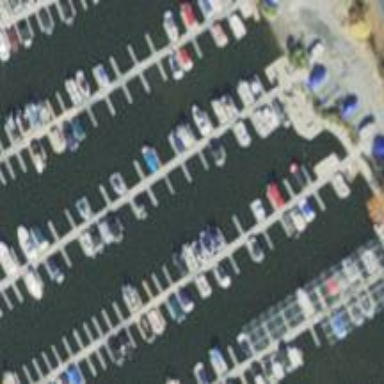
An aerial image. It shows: Man-made pier.